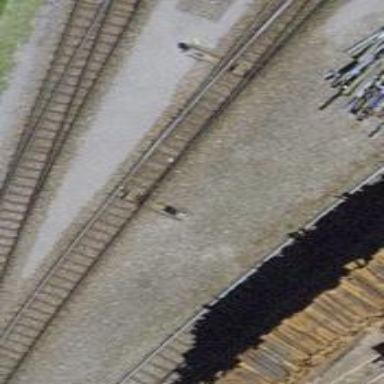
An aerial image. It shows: Railway switch.